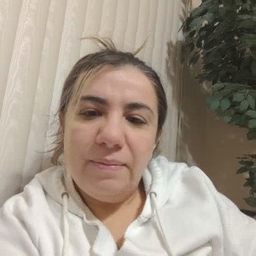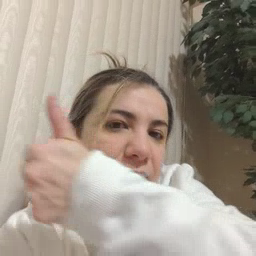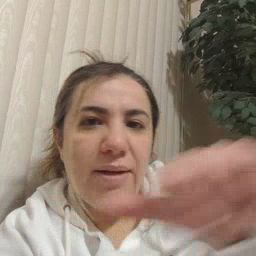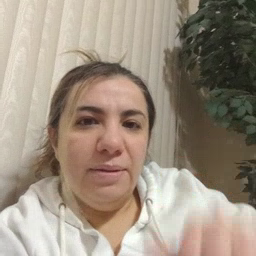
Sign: any